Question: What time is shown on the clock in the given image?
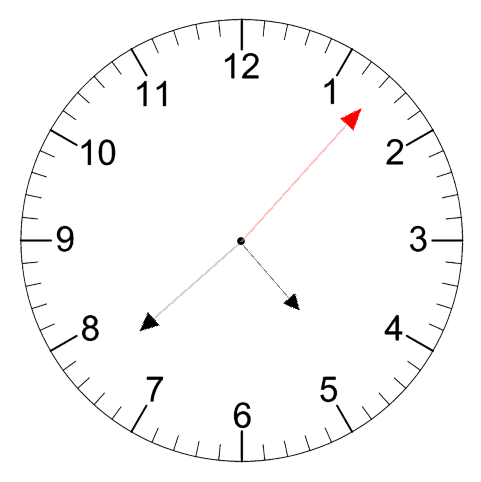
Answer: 04:38:07